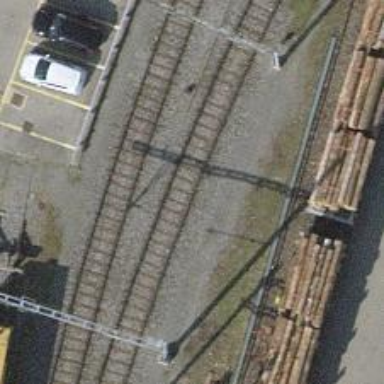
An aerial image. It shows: Rail yard with electrified rails and single track.